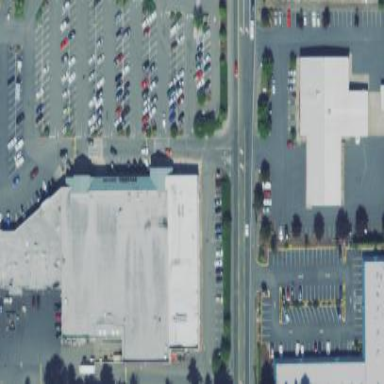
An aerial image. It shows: Supermarket building.